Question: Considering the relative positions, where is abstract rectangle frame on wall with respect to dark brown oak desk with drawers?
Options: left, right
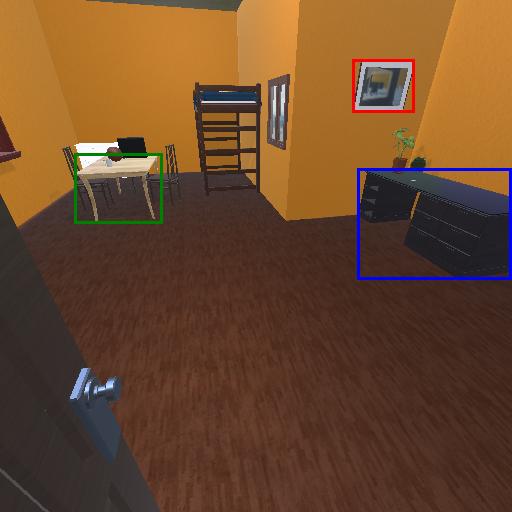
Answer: left